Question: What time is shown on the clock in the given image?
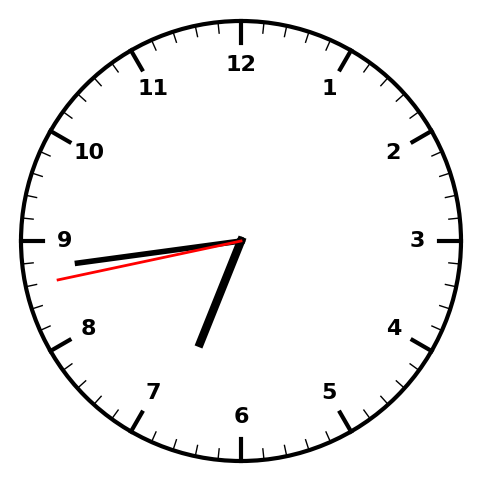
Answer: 06:43:43